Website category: camera
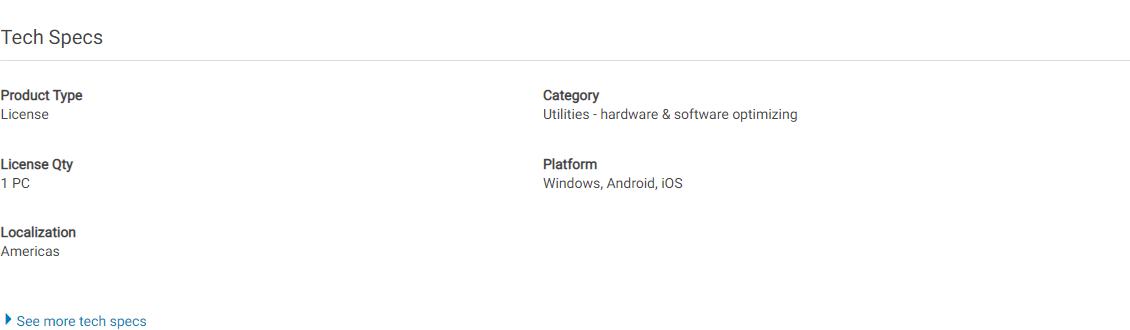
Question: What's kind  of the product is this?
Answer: License

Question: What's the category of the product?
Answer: License

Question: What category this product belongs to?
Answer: License

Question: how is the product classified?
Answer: License

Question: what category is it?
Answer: License

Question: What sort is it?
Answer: License

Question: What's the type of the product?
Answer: License